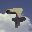
Label: 7